На дифракционную решётку по нормали падает пучок лазера длины волны $\lambda \ll d$, где $d$ — период решётки. Решётка необычная: щели с чётным номером имеют ширину $b$, с нечётным $a$, где $b < a$ и они оба много меньше $d$.
Каким образом необычный характер дифракционной решётки отражается на дифракционной картине?
Как она будет выглядеть в случае (i) $a \gg b$ и (ii) $a \approx b$, если экран расположен на расстоянии $L$ позади решётки.
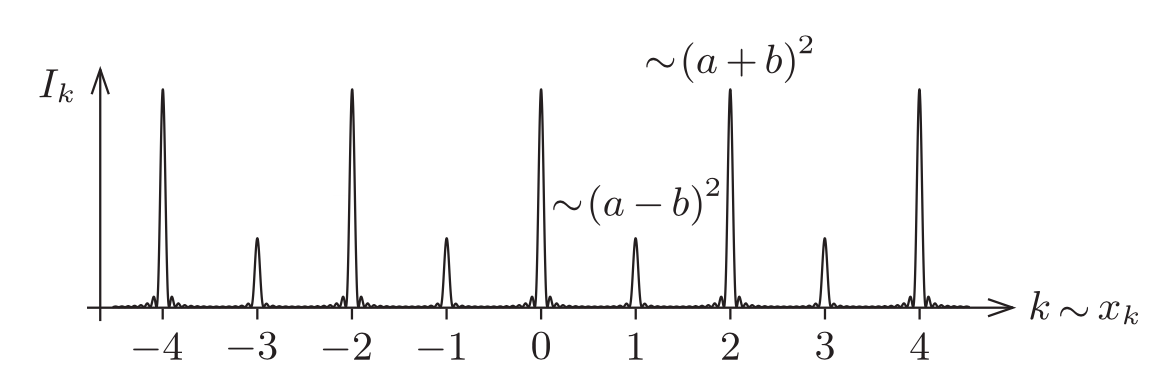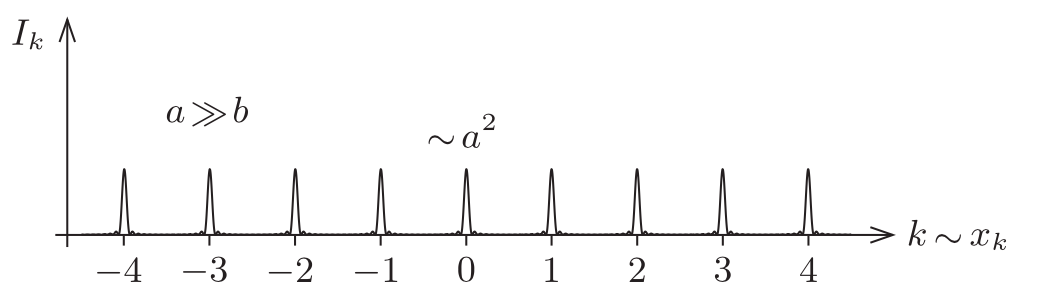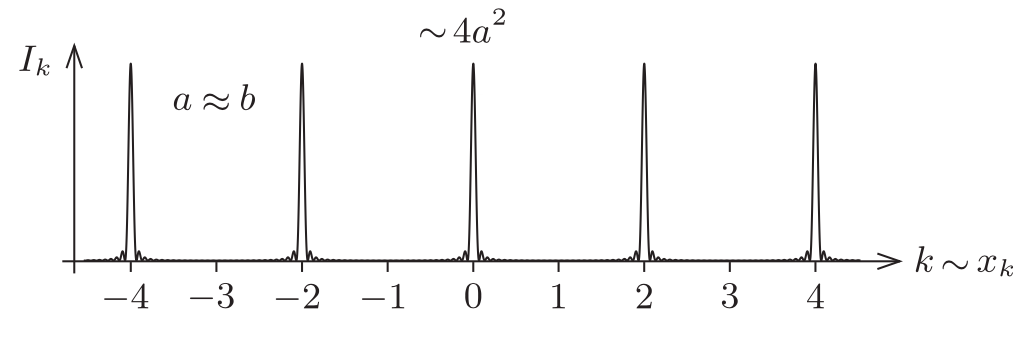
Каким образом необычный характер дифракционной решётки отражается на дифракционной картине?

Как она будет выглядеть в случае (i) $a \gg b$ и (ii) $a \approx b$, если экран расположен на расстоянии $L$ позади решётки.
Темы:
T, ★, Оптика, Волновая оптика, Дифракционная решетка, 200 задач